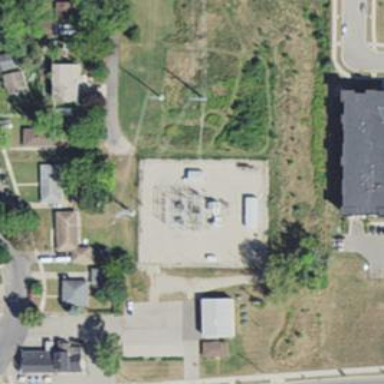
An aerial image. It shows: Power substation surrounded by fence.